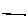
Label: line